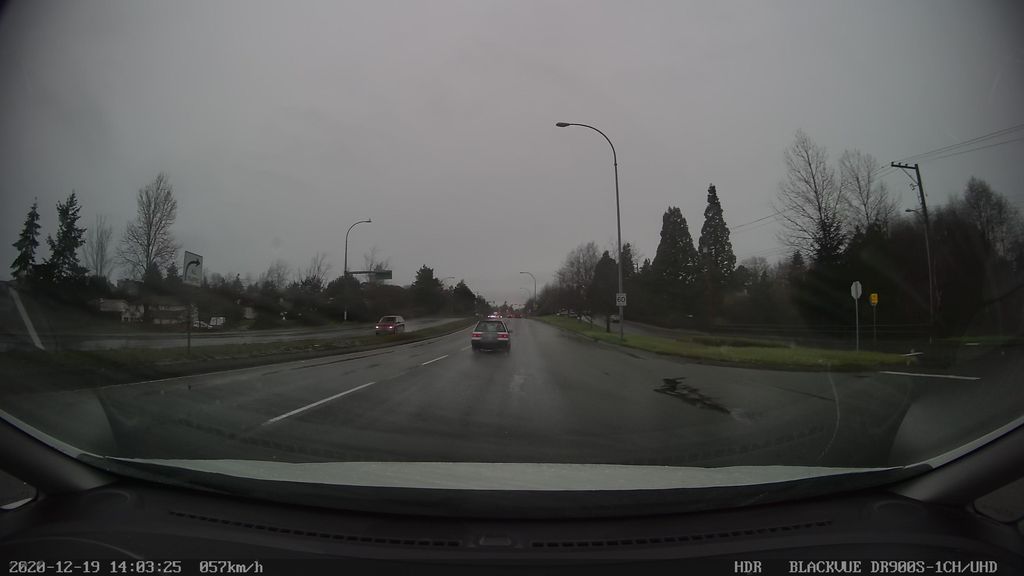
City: victoria